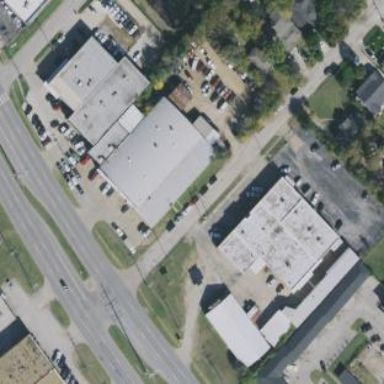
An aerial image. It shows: Car repair building.